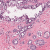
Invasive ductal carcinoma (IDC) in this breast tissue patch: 0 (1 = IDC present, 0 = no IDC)